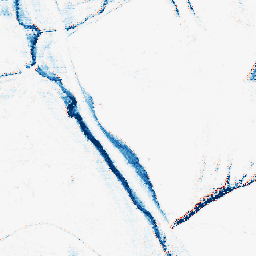
Category: morphological
Decomposition family: morphological_rect
Decomposition parameters: operation: closing
width: 20
height: 3
Upsampling method: regularized
Upsampling parameters: scale: 2
lambda_reg: 0.1
Upsampling scale: 2